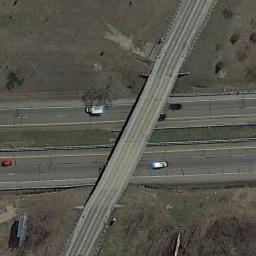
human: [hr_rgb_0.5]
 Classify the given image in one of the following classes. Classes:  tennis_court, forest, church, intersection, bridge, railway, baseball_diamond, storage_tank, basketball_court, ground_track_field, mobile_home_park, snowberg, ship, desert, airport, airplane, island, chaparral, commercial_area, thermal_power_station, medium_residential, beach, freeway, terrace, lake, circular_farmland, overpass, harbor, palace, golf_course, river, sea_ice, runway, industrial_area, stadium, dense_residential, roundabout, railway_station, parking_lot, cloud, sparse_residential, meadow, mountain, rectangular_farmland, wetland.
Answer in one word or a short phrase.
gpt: overpass